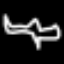
Label: airplane